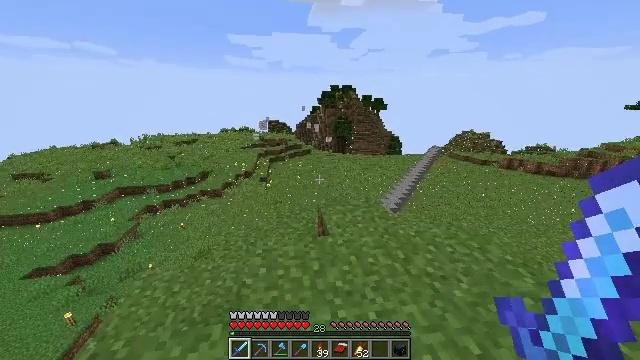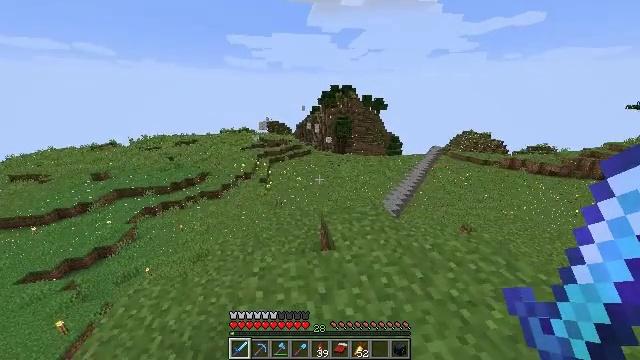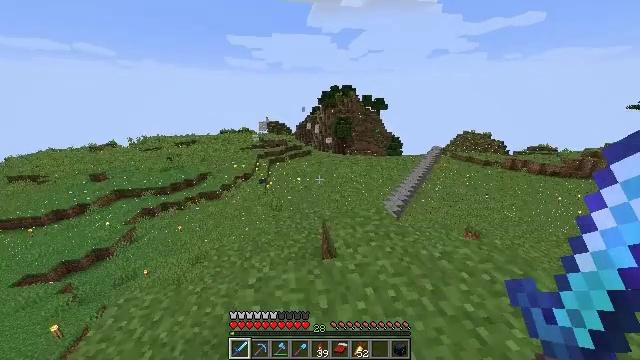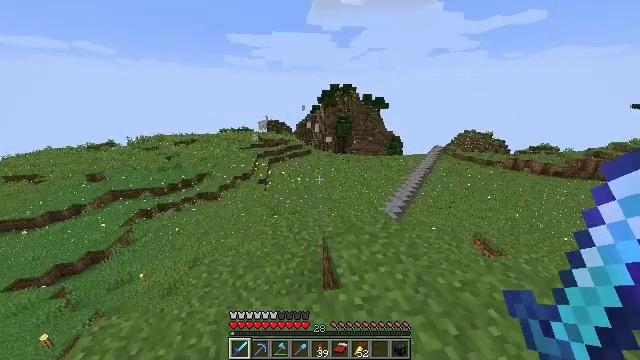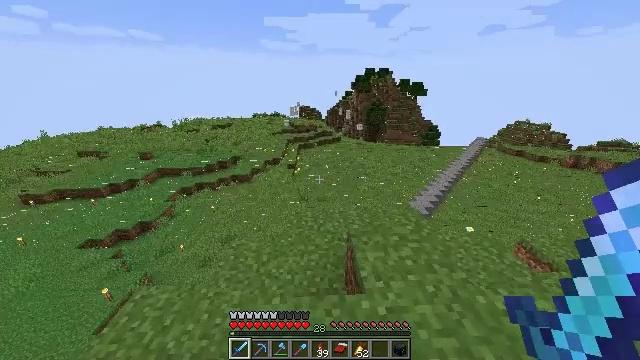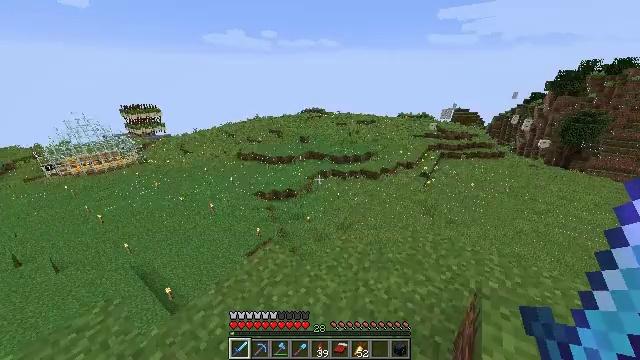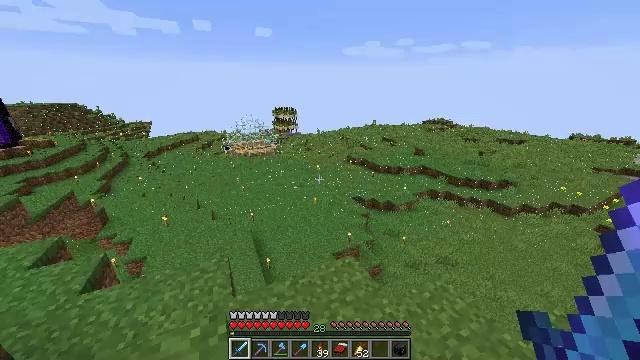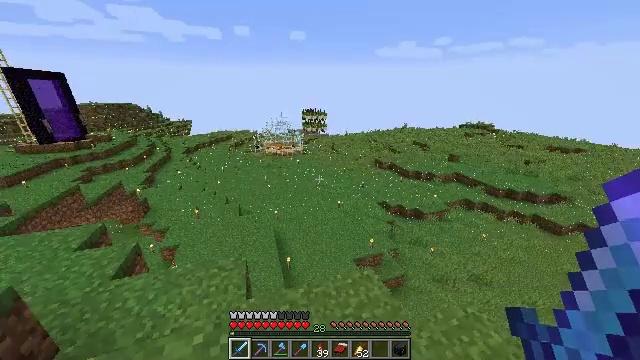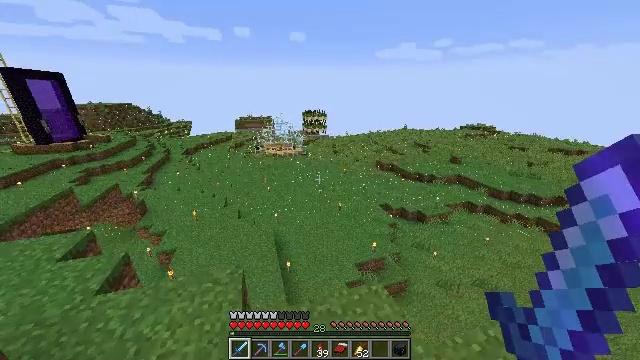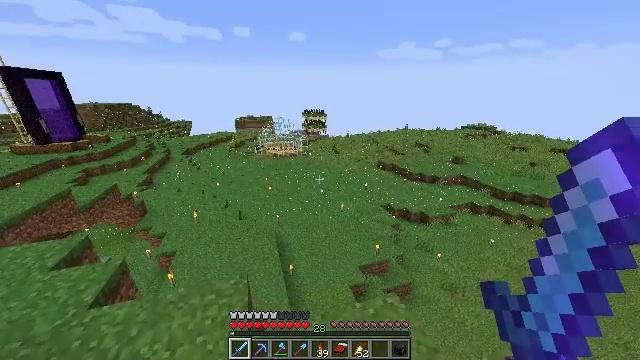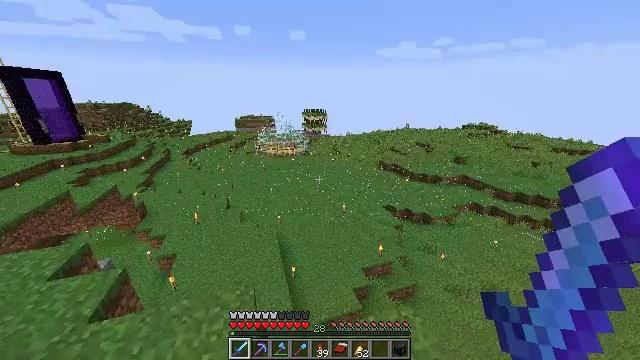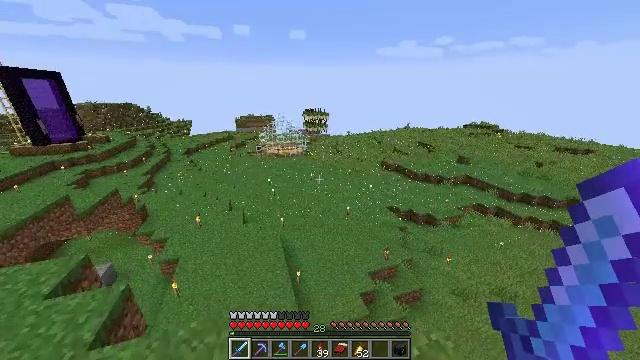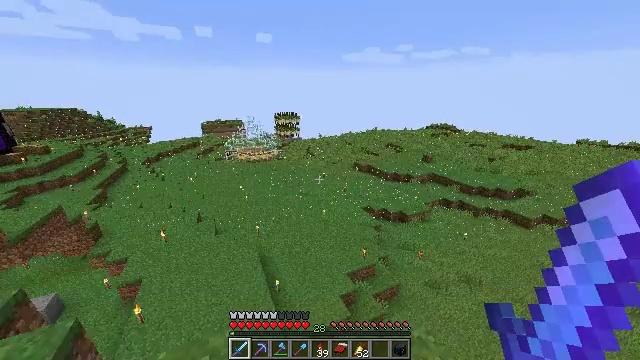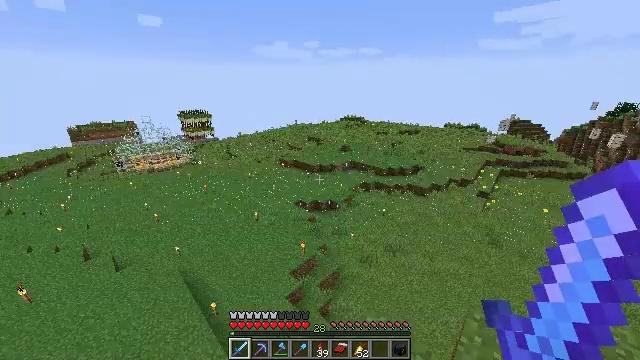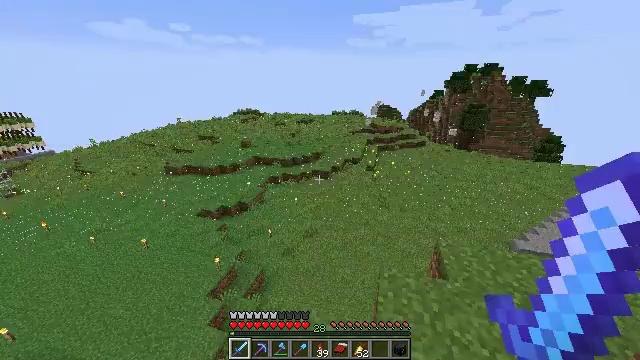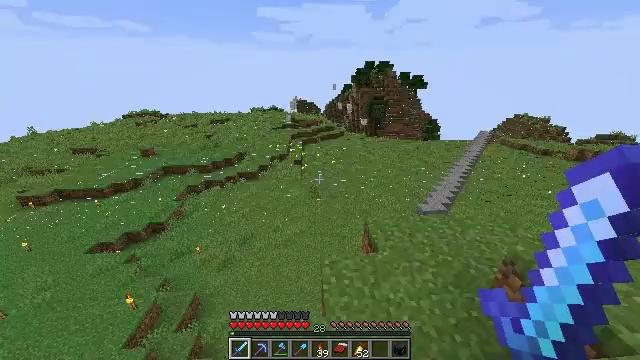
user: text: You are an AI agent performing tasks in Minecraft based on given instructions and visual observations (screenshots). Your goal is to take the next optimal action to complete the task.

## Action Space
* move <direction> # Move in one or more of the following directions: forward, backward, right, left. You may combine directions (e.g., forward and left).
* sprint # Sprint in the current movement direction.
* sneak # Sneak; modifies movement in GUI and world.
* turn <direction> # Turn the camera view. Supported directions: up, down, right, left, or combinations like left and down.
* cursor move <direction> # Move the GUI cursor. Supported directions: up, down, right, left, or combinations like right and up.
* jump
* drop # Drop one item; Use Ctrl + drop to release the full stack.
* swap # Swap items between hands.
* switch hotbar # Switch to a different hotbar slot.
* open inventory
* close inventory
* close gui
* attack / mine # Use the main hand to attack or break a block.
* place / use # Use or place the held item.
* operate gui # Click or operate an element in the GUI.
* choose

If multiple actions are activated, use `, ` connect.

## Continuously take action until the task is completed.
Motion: motion action
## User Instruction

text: Kill enemies.
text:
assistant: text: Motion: move forward, sprint
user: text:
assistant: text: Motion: move forward, sprint
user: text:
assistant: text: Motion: move forward, sprint
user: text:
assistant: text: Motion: move forward, sprint, turn left and down
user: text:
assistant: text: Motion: move forward, sprint, turn left
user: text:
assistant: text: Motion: move forward, sprint, turn left and up
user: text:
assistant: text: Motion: move forward and move left, sprint, turn left
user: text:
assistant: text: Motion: move forward and move left, sprint
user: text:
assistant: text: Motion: move forward and move left, sprint
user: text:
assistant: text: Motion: move forward and move left, sprint
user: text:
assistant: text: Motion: move forward and move left, sprint
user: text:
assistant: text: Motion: move forward, sprint, turn right
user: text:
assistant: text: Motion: move forward and move right, sprint, turn right and down
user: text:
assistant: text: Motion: move forward and move right, sprint, turn right and down
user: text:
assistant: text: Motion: move forward and move right, sprint, turn right and down
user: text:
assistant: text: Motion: move forward, sprint, turn right and up, open inventory
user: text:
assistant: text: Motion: cursor move right, open inventory
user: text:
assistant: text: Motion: no_op
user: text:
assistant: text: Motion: no_op
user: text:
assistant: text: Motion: no_op
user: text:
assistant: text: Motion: no_op
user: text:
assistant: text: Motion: no_op
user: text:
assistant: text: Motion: turn right
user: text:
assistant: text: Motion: turn right
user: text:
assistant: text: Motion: turn right and up
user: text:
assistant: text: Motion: move forward, turn right
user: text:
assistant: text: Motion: move forward, sprint
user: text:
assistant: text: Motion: move forward, sprint, turn left
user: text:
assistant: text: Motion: move forward, sprint, turn left and up
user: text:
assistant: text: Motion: move forward, sprint, turn left and up